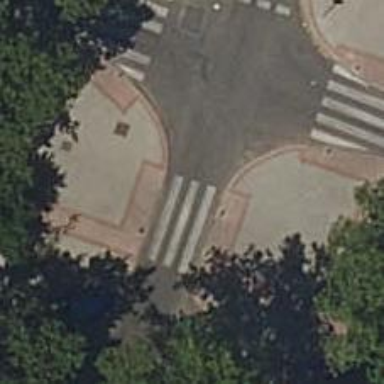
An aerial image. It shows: Uncontrolled road crossing.